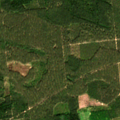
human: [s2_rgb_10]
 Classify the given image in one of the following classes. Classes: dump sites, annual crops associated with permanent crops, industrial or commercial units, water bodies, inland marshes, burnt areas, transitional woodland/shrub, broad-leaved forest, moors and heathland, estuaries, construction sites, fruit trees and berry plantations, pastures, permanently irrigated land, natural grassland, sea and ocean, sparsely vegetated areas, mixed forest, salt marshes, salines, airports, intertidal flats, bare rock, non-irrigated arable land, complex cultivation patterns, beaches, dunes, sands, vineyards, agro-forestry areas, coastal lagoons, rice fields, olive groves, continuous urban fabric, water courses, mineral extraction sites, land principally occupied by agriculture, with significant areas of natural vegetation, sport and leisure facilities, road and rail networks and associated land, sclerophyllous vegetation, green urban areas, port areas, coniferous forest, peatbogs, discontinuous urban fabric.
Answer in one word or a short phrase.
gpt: coniferous forest, mixed forest, transitional woodland/shrub